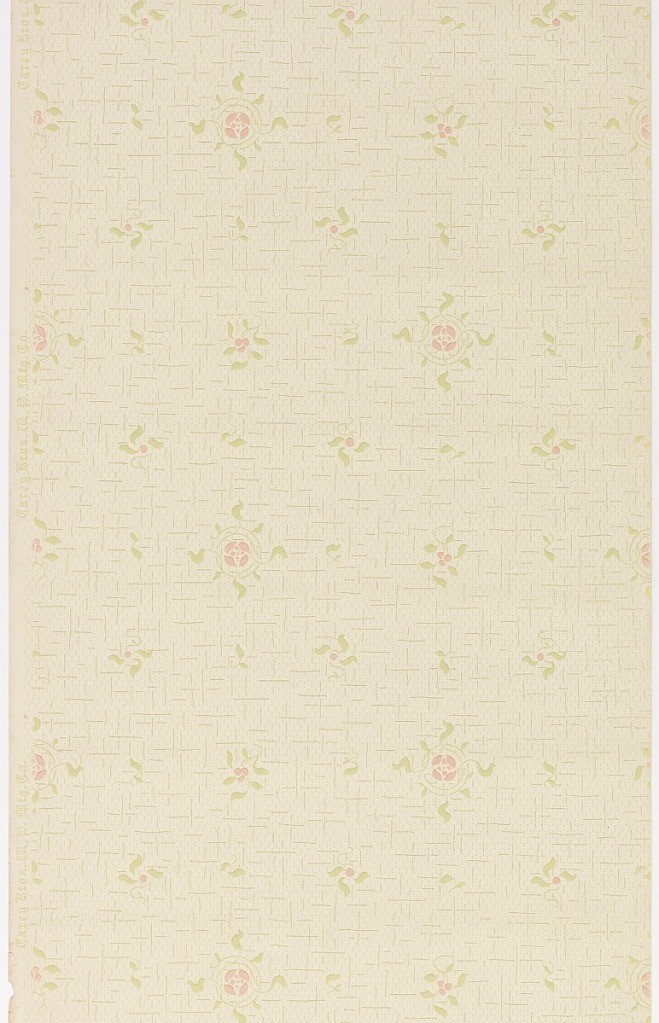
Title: Ceiling paper
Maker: Carey Bros. W.P. Mfg. Co., Philadelphia, Pennsylvania, founded 1882
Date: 1905–1915
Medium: Machine-printed paper
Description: Horizontal rows of repeating, stylized blossoms with symmetrical surround of leaves and clusters of three berries with leaves alternate with horizontal rows featuring repeating clusters of leaves and leaves with one berry. Blossoms, berries and leaves are rendered to resemble stenciled designs, and are printed on top of a busy, hash-mark background. Pattern printed in pink, pale green and tan on khaki ground.